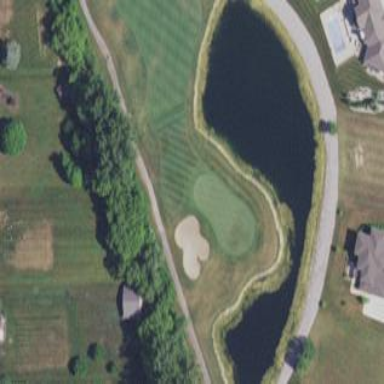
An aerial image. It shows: Scenic view of water hazard on golf course. The natural water feature adds beauty to the landscape.